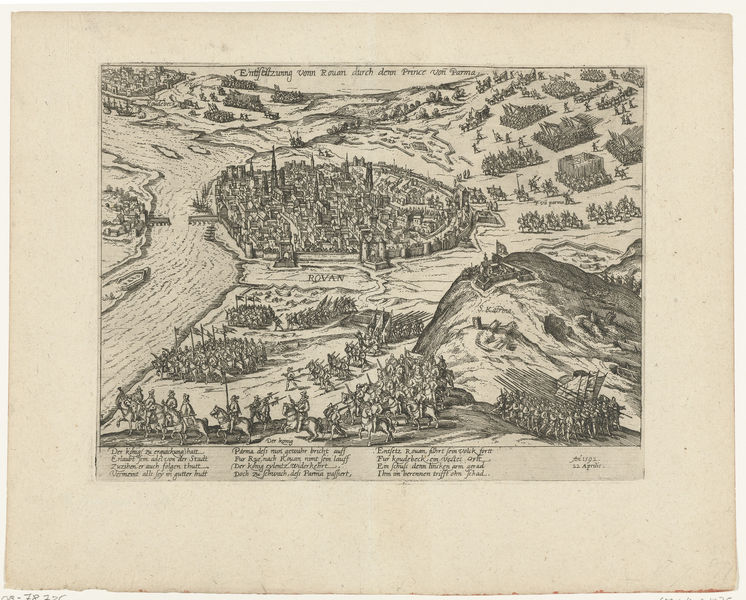
Titel: Rouen door de hertog van Parma ontzet
Künstler: Frans Hogenberg
Standort: Amsterdam
Institution: Rijksmuseum
Schlagwörter: fluss, stadt, alt, hügel, grafik, buch, burg, stich, stadtmauer, kupferstich, fliss, ame, parma, rovan, karte landschaft rundling stadt berg